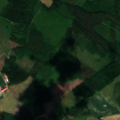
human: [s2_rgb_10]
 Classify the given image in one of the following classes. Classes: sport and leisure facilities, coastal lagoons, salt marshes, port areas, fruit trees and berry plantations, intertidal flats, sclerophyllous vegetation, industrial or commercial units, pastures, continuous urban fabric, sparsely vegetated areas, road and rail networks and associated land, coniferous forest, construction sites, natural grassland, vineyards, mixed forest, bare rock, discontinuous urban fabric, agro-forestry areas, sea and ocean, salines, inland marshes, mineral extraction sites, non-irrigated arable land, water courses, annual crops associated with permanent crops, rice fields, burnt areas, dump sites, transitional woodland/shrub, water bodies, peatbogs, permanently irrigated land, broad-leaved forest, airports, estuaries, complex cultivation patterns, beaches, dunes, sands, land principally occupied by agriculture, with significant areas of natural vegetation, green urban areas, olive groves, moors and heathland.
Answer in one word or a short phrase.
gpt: non-irrigated arable land, mixed forest, transitional woodland/shrub